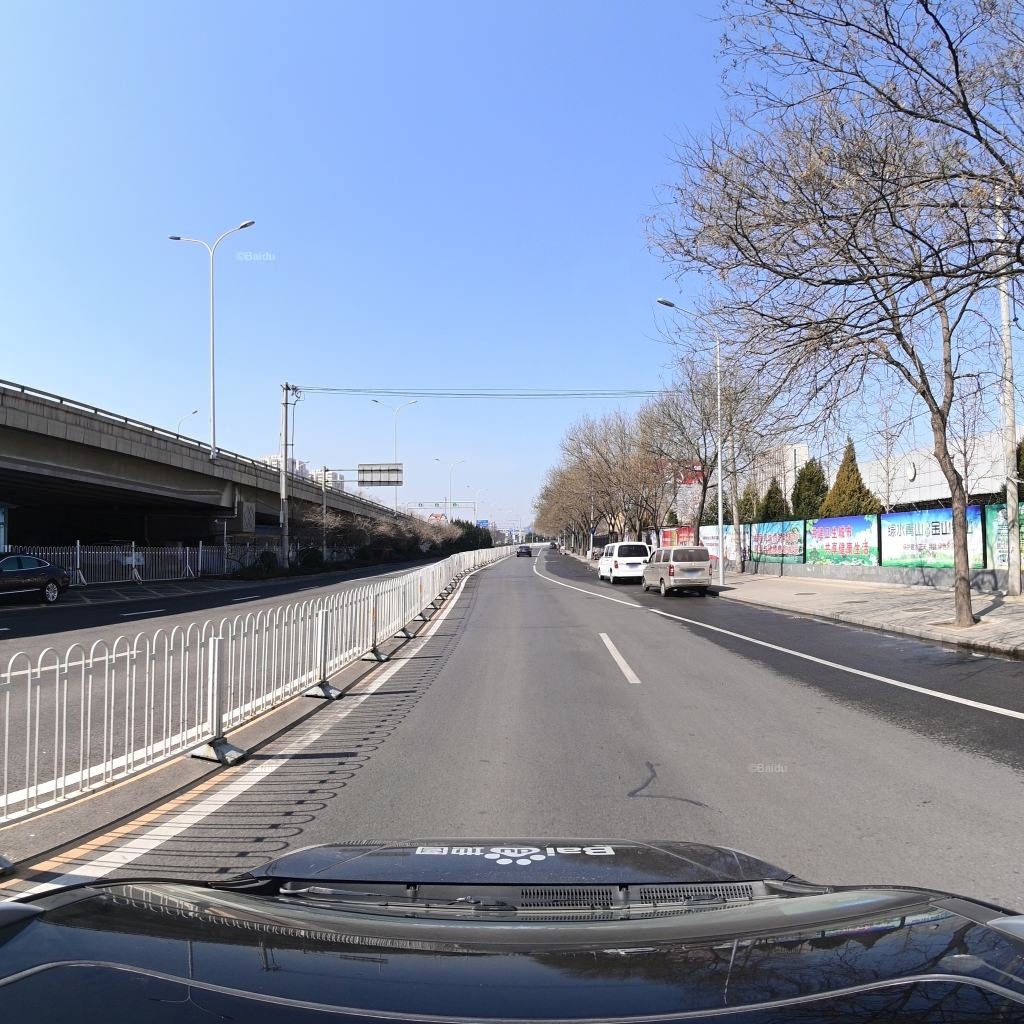
Region: Haidian
Road damage annotations: longitudinal patch, manhole cover, manhole cover, manhole cover